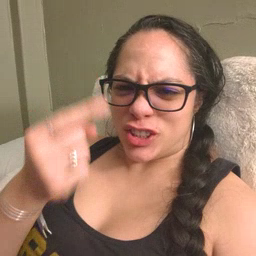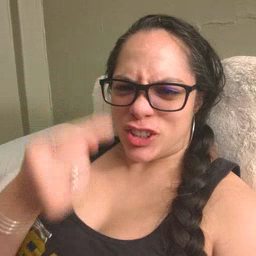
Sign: first